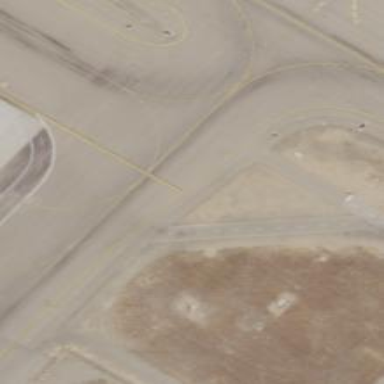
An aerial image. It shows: View of taxiway at the airport.